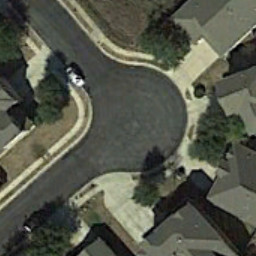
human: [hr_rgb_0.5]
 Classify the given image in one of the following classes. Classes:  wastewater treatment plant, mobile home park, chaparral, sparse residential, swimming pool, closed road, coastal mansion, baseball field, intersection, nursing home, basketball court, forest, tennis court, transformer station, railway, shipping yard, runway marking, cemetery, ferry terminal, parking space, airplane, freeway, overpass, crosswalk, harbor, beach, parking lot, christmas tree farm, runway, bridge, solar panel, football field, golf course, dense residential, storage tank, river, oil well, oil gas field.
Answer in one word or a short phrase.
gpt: closed road